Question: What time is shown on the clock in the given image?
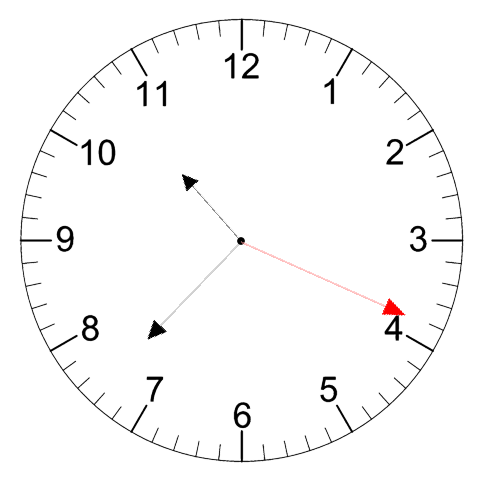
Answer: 10:37:19